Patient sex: F
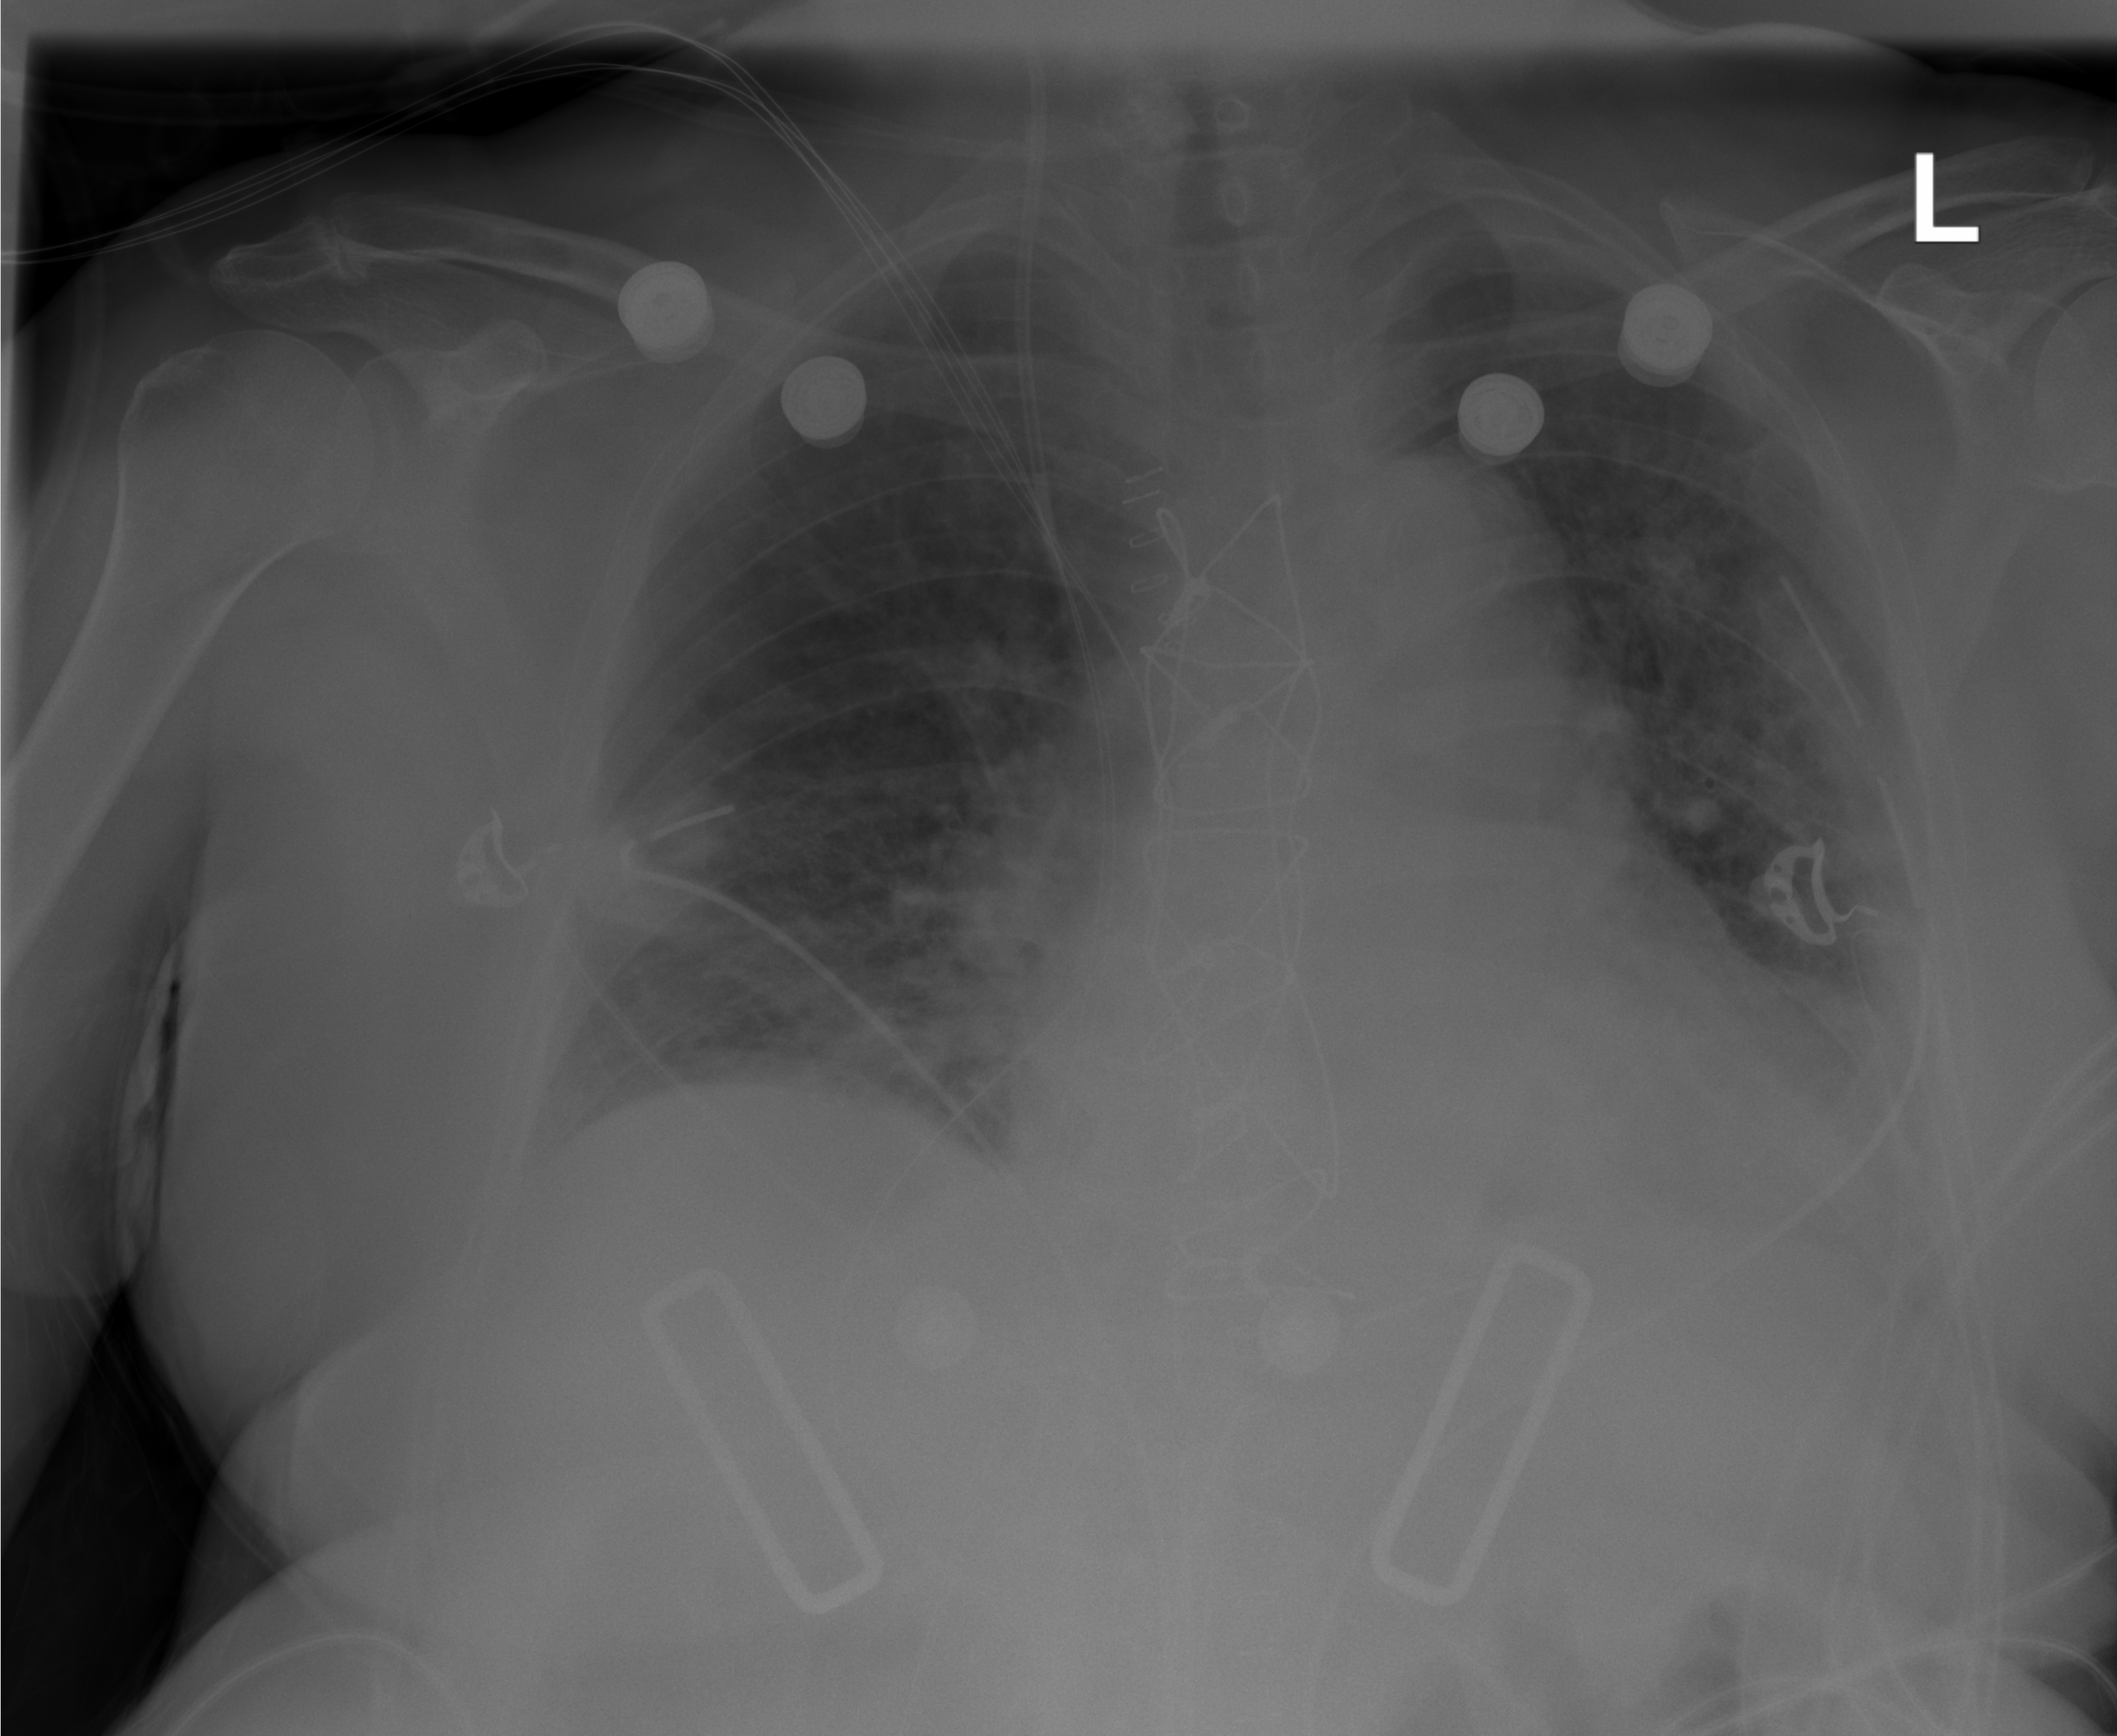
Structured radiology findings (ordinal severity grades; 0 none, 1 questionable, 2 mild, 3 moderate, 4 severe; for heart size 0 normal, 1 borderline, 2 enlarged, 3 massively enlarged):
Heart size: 0
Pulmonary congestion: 1
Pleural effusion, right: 1
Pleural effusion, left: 1
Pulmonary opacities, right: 1
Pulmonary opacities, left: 1
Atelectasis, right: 2
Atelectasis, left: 2